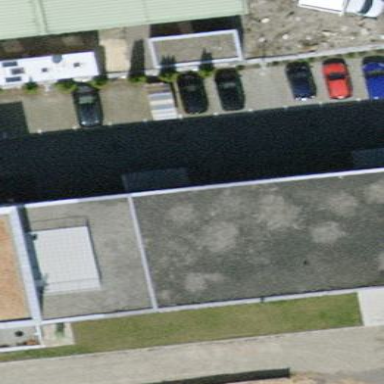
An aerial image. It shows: Flat-roofed commercial building.